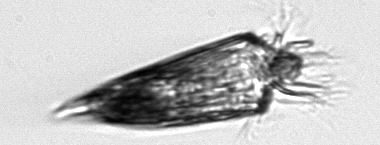
Label: Strombidium_tintinnodes